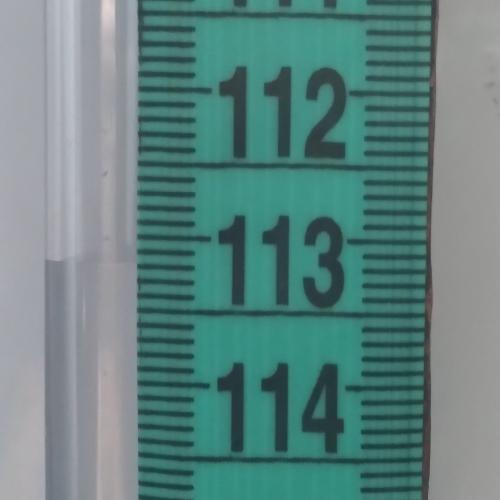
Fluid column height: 113.2 cm